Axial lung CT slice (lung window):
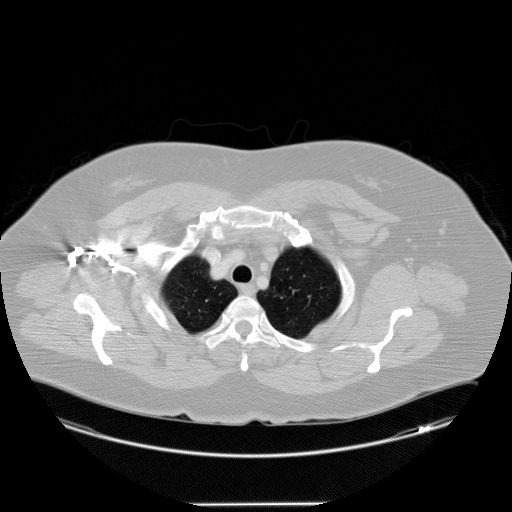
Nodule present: no